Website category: auto
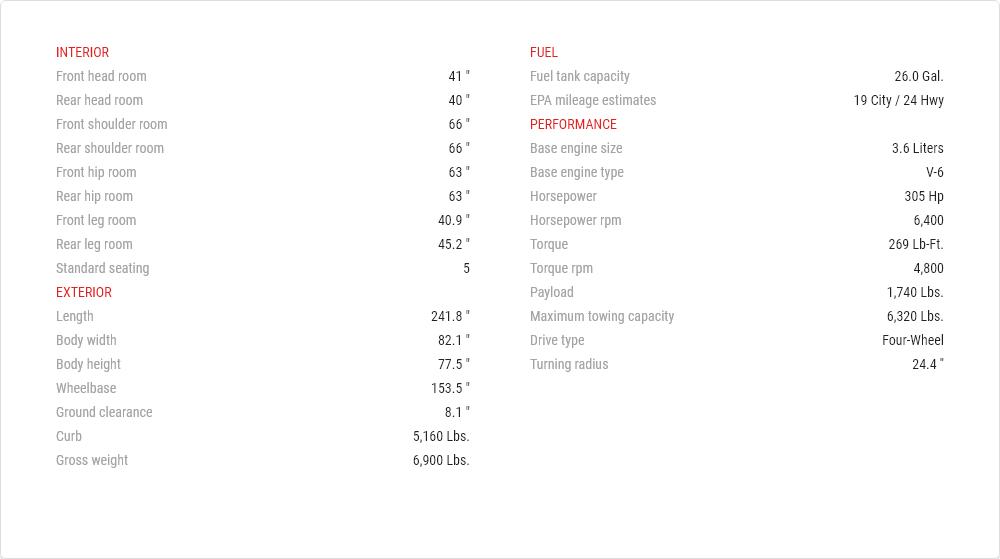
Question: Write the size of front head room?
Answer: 41 "

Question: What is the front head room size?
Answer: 41 "

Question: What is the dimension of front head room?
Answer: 41 "

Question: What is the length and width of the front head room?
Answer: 41 "

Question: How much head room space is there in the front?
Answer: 41 "

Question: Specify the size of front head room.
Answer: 41 "

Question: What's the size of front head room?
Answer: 41 "

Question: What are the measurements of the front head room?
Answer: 41 "

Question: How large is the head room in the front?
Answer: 41 "

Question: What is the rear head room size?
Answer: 40 "

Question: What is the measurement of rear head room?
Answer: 40 "

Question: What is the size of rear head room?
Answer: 40 "

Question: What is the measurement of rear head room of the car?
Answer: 40 "

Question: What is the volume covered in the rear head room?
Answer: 40 "

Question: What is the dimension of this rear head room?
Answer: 40 "

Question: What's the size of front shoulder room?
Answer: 66 "

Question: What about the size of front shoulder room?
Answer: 66 "

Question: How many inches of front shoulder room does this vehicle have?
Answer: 66 "

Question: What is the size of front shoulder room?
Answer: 66 "

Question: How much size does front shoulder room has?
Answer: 66 "

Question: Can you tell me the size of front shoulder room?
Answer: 66 "

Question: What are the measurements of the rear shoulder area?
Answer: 66 "

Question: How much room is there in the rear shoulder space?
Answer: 66 "

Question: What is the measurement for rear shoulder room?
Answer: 66 "

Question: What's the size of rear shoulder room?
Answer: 66 "

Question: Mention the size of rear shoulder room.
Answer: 66 "

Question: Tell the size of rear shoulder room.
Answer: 66 "

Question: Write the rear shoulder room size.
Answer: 66 "

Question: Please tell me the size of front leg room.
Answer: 40.9 "

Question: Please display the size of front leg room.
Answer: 40.9 "

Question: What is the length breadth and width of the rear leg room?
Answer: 45.2 "

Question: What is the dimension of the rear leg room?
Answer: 45.2 "

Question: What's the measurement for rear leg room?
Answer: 45.2 "

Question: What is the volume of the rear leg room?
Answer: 45.2 "

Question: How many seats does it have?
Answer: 5

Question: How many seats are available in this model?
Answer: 5

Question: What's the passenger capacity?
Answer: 5

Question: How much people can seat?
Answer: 5

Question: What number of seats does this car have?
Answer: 5

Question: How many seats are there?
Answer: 5

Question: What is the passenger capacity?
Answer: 5

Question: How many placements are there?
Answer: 5

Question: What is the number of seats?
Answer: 5

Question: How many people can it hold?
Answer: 5

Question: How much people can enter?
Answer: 5

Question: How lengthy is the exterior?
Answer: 241.8 "

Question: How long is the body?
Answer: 241.8 "

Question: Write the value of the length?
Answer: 241.8 "

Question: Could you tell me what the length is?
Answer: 241.8 "

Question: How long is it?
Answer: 241.8 "

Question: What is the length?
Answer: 241.8 "

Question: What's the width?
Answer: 82.1 "

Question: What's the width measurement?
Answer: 82.1 "

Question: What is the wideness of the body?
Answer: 82.1 "

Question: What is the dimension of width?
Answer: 82.1 "

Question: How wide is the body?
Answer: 82.1 "

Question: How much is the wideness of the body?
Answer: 82.1 "

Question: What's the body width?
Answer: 82.1 "

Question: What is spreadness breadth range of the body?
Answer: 82.1 "

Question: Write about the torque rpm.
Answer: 4,800

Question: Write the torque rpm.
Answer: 4,800

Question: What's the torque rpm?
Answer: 4,800

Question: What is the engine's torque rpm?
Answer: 4,800

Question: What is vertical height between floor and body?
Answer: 8.1 "